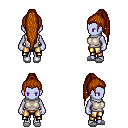
a pixel art fantasy rpg character, female body template, dark elf, purple skin, white sleeveless shirt, gold greaves, brunette extra-long topknot hairstyle, white slippers, four views (front, back, left, right), 2x2 character sprite sheet, small pixel art, hard edges, no anti-aliasing